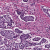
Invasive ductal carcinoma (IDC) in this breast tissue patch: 1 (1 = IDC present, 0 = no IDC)